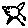
Label: bird